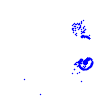
Particle: electron